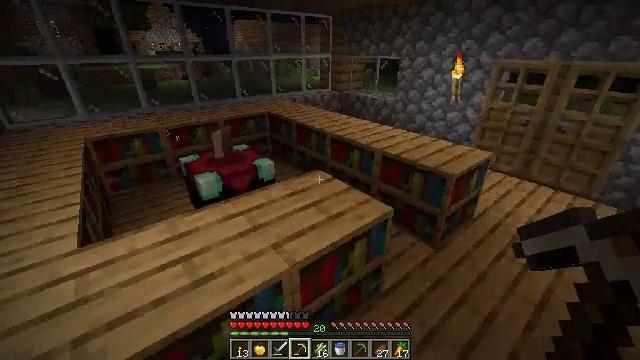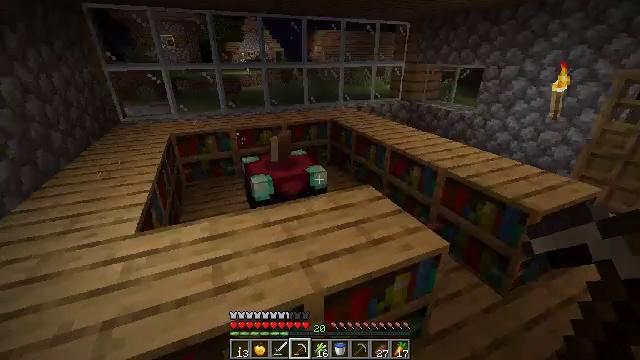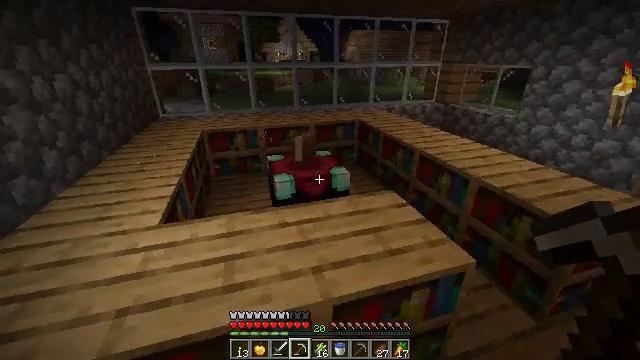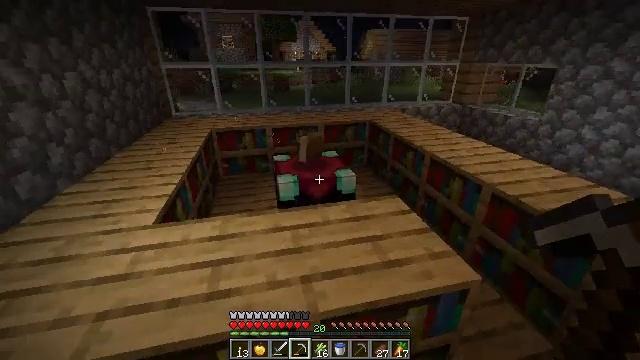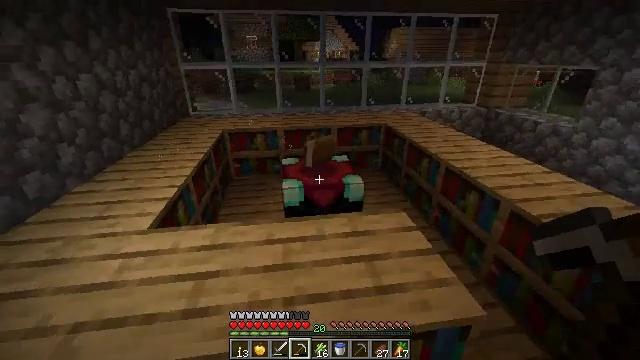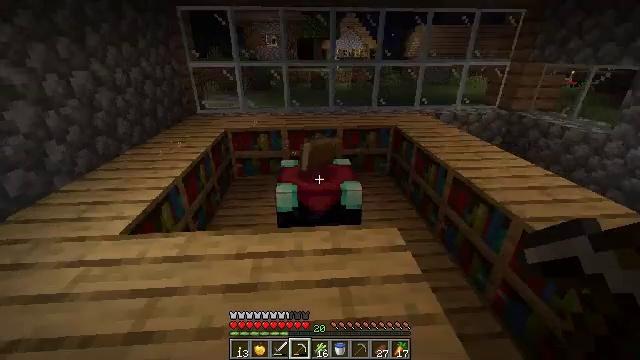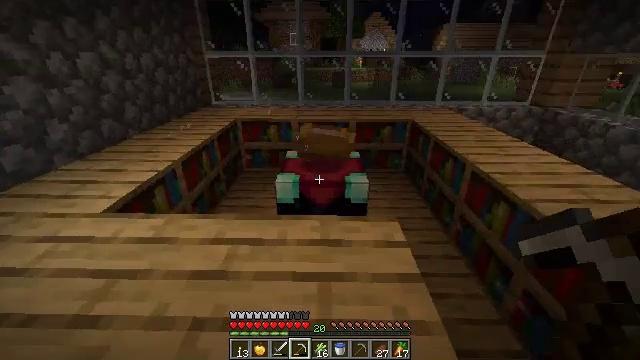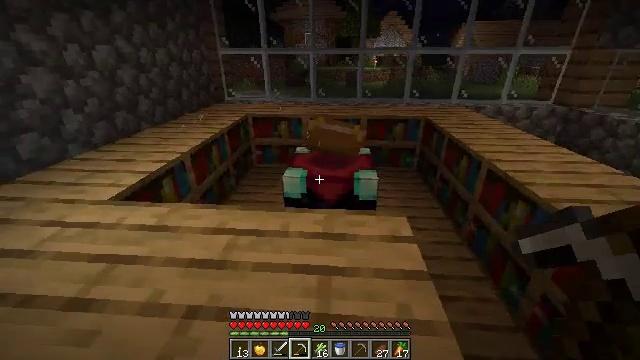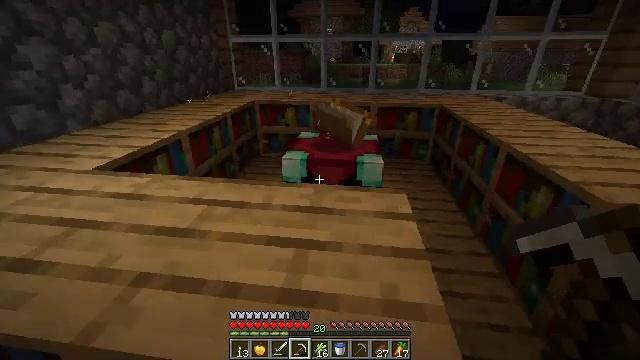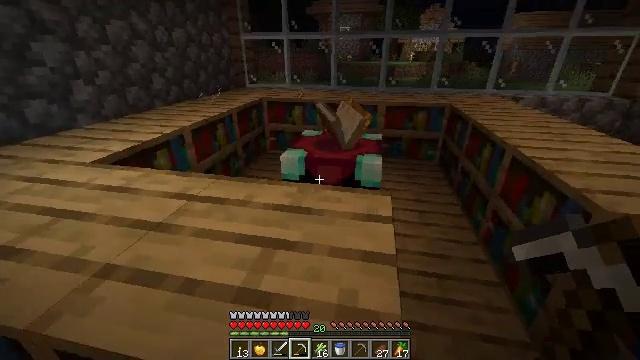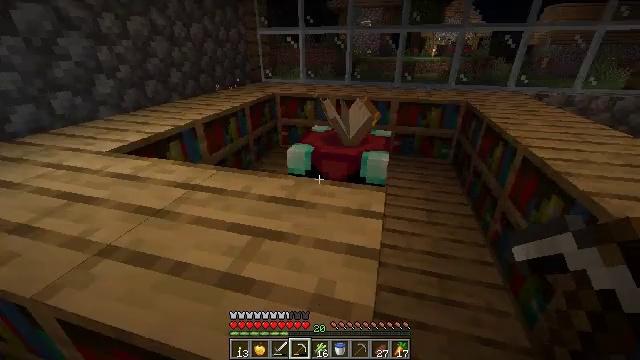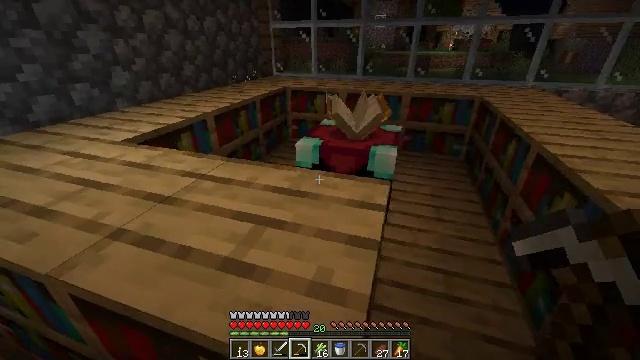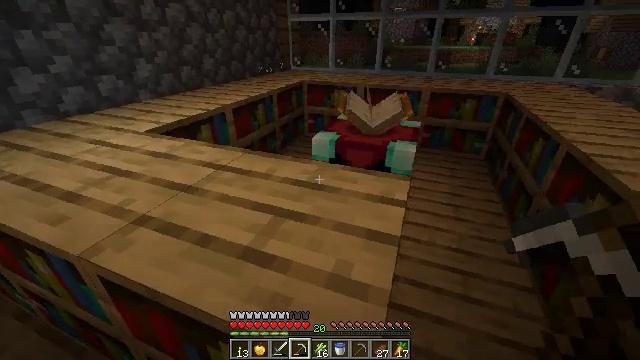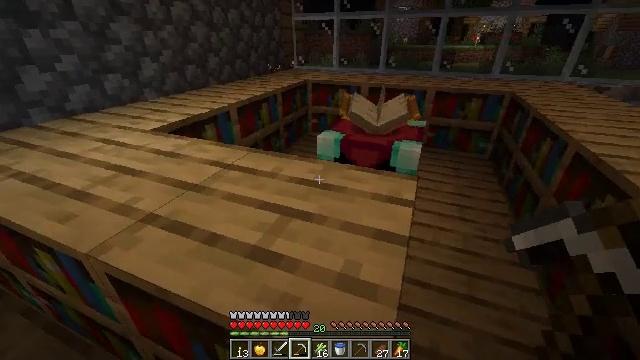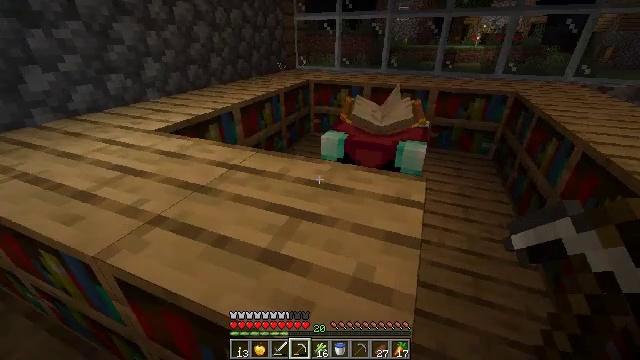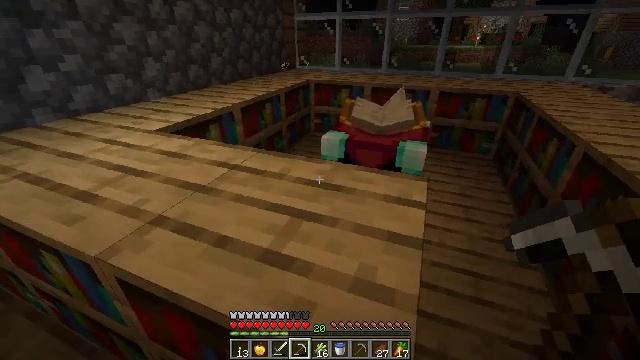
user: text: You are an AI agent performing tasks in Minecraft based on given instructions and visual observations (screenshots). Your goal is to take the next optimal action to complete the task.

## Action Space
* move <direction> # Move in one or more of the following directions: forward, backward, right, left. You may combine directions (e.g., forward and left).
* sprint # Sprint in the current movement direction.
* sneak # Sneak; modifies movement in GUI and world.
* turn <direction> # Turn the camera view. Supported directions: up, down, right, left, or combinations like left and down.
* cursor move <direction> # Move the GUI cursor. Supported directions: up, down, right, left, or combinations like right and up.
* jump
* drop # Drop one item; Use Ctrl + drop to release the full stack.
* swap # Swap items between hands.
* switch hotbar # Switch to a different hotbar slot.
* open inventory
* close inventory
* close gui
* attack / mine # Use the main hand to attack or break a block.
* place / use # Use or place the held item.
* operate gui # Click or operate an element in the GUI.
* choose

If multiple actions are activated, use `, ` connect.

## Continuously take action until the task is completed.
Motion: motion action
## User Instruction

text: Use the crafting table to make a cartography table.
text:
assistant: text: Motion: move forward and move right, turn left and up
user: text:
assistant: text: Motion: move forward and move right, turn left
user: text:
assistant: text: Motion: move forward and move right, turn left
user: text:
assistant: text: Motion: move forward and move right, turn left
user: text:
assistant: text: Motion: move forward and move right, turn left
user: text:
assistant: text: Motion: move forward and move right, turn left
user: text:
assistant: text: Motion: move forward and move right, turn left
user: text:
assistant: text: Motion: move forward and move right, turn left
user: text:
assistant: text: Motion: move forward and move right, turn left
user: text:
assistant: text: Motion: move forward, turn left
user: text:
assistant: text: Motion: move forward, turn left and down
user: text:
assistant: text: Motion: move forward, turn left and down
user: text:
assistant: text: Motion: no_op
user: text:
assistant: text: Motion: move forward
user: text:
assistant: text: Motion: move forward and move right
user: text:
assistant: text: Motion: move forward and move right
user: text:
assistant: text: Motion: move forward and move right
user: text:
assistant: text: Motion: move forward and move right
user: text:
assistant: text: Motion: move forward and move right
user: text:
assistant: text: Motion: move forward
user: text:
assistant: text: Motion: move forward
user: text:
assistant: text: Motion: move forward and move right
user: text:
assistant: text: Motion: move right
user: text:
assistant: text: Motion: move right
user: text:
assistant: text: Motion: move forward and move right
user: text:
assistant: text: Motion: move forward
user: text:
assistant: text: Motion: move forward
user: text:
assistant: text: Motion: move forward
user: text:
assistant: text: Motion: move forward and move right
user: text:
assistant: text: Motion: move right